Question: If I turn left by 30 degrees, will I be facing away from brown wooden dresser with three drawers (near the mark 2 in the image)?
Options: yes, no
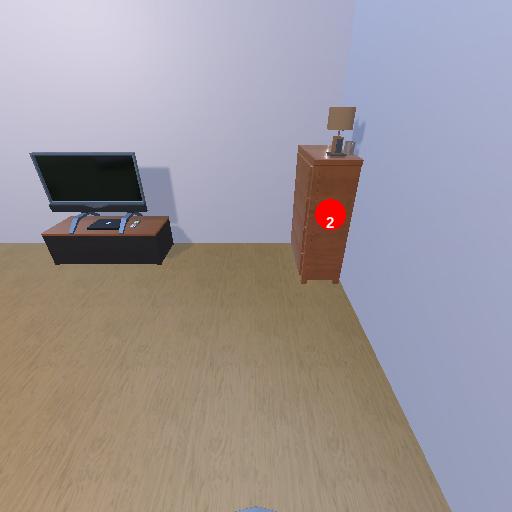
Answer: yes